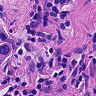
Metastatic tissue present: yes